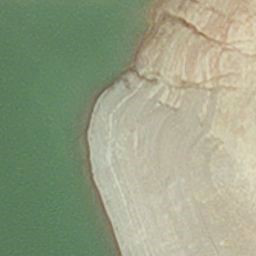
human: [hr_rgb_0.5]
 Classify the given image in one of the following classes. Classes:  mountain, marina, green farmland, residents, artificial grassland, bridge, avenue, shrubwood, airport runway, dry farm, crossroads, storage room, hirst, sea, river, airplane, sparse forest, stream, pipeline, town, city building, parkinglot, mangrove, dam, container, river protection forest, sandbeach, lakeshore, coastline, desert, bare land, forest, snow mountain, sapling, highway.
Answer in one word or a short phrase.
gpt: hirst